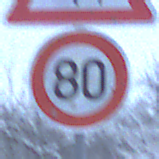
Verkehrszeichen: Geschwindigkeit80
Zusatzzeichen oben: KinderLinks
Umgebung: Outdoor, Nature
Tageszeit: Midday
Wetter: Overcast
Licht: Natural
Jahreszeit: Winter
Kontrast: LowContrast